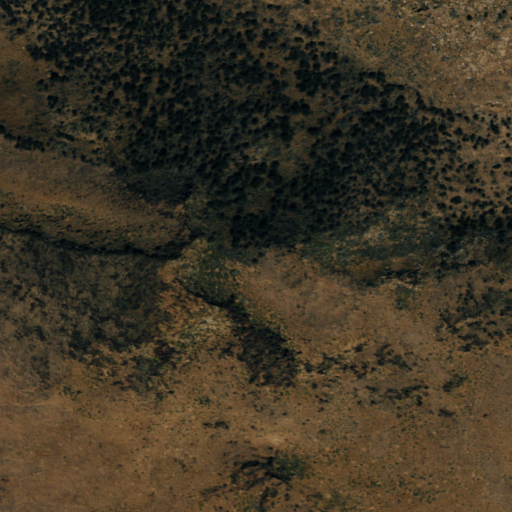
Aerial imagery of mountain in Nevada named Alkali Peak containing only shrub